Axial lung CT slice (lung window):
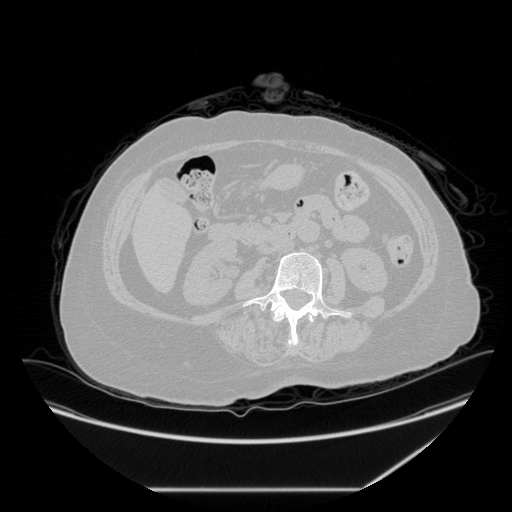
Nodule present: no